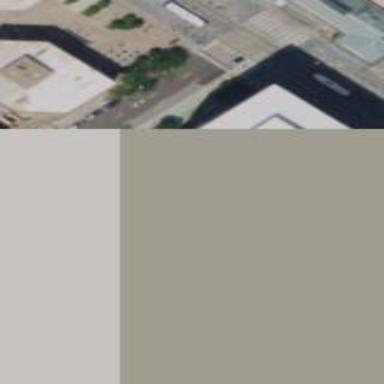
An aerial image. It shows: Black commercial building.